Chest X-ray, AP view. Patient: 51 years old, sex F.
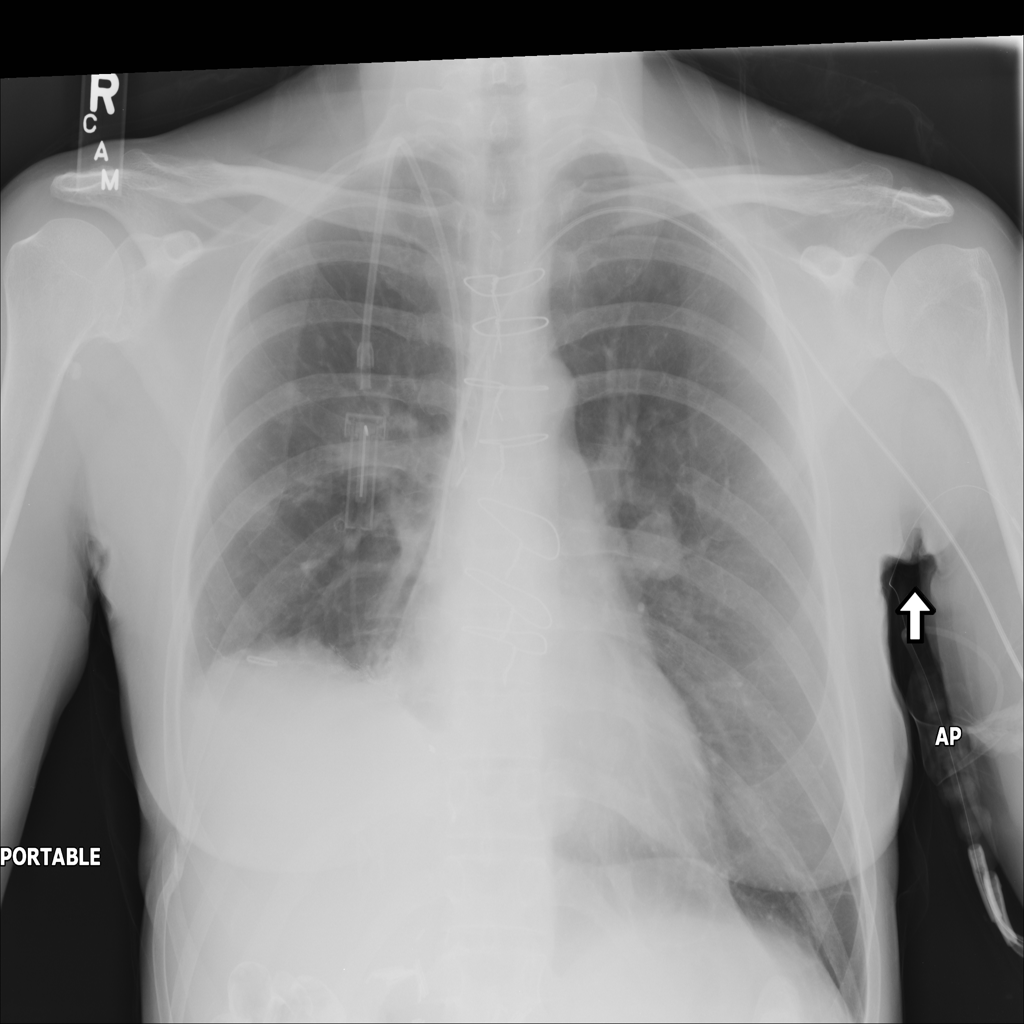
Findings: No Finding